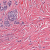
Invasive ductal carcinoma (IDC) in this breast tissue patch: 1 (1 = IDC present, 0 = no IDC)